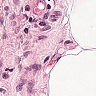
Metastatic tissue present: no